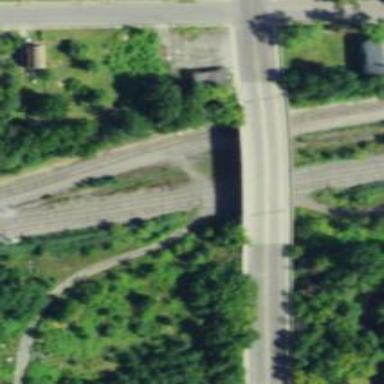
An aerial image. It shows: Disused railway.